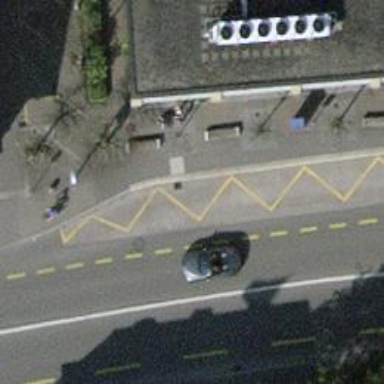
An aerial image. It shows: Platform for public transport. The platform is located by the road.